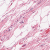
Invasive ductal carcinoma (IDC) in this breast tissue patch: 1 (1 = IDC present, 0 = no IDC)